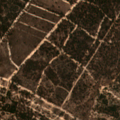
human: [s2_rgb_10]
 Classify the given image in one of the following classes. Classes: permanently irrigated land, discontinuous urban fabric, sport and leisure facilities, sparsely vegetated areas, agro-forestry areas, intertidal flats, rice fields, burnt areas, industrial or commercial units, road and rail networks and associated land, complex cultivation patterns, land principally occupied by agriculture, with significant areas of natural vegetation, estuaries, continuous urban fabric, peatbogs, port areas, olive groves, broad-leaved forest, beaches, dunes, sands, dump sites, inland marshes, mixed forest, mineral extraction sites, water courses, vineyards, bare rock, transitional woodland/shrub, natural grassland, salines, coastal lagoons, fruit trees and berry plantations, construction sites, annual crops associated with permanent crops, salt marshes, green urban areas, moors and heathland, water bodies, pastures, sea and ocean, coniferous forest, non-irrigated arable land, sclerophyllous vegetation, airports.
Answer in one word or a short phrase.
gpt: coniferous forest, mixed forest, transitional woodland/shrub